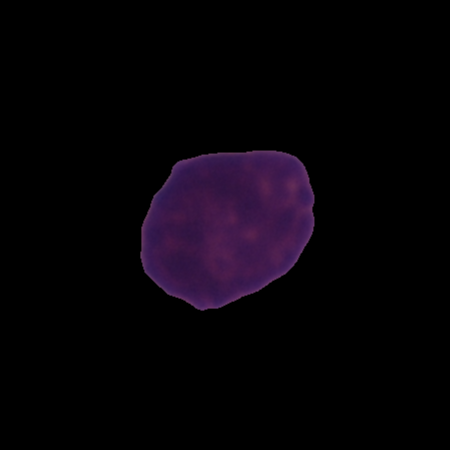
Label: healthy